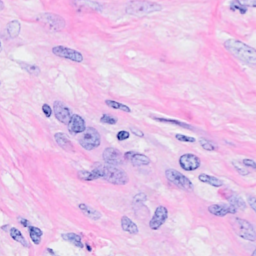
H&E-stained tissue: Breast